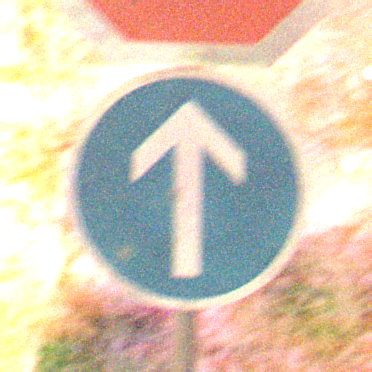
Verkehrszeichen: VorgeschriebeneFahrtrichtungGeradeaus
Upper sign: Stop
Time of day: Night
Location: Outdoor (Nature)
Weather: Clear
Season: NotSpecified
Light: Natural